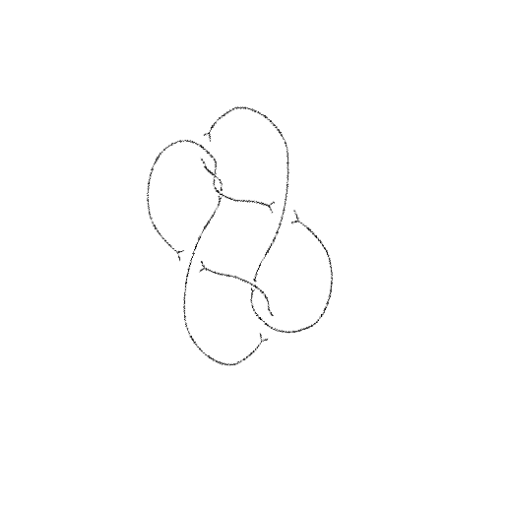
Crossing number: 7